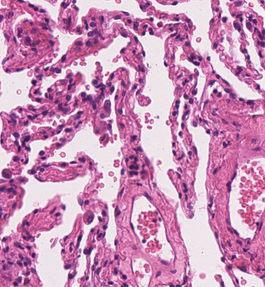
Tumor epithelial tissue: no
Tumor-associated stroma tissue: no
Normal tissue: yes